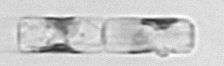
Label: Guinardia_delicatula